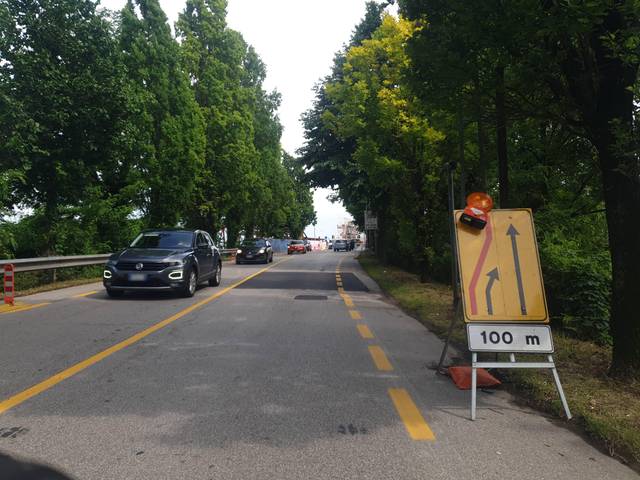
Region: Italy
Coordinates: 45.385, 11.899